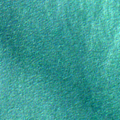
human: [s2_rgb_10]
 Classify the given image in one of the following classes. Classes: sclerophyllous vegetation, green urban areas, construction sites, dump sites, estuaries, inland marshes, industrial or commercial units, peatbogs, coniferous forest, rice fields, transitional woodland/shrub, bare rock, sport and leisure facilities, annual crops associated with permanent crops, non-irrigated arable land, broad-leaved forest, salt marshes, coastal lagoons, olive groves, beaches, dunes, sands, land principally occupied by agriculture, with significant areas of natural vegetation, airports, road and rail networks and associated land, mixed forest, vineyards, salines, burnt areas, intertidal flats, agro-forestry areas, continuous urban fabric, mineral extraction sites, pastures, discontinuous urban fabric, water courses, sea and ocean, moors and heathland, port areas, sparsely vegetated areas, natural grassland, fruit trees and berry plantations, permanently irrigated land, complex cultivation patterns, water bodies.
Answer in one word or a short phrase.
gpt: sea and ocean